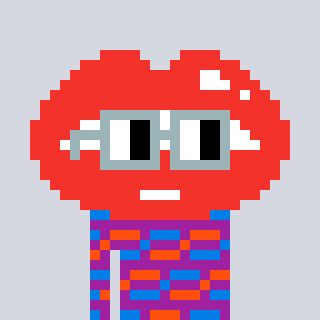
a pixel art character with square dark gray glasses, a lips-shaped head and a magenta-colored body on a cool background